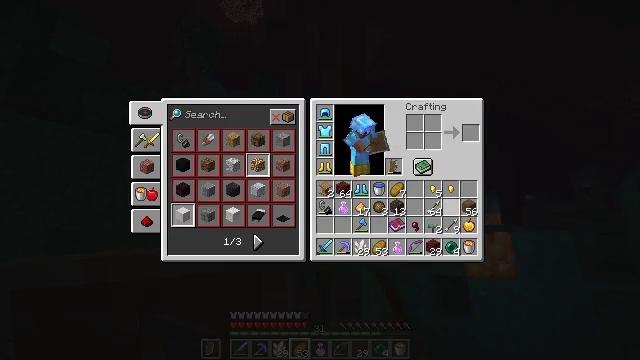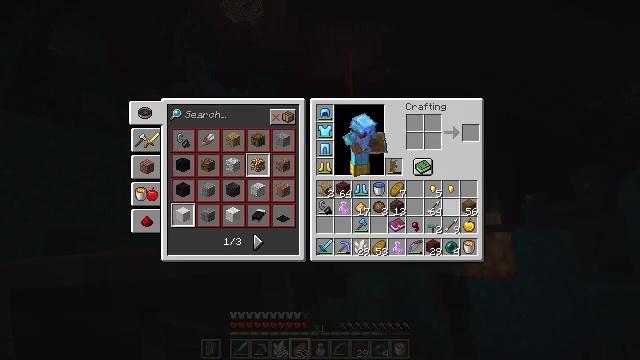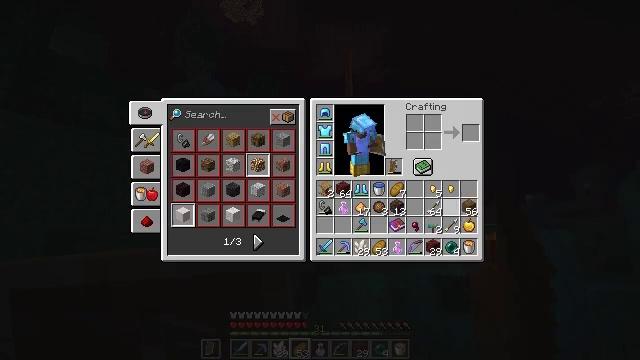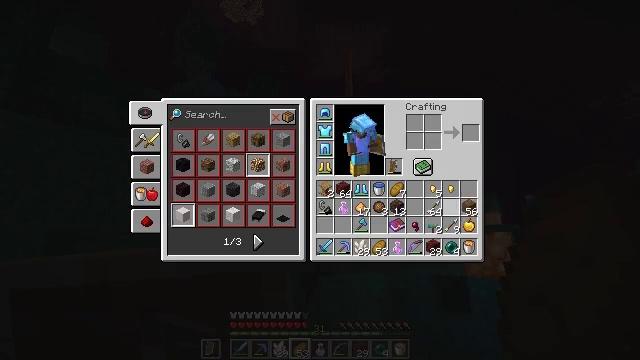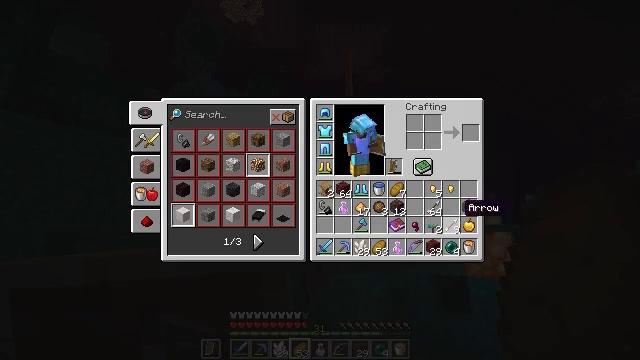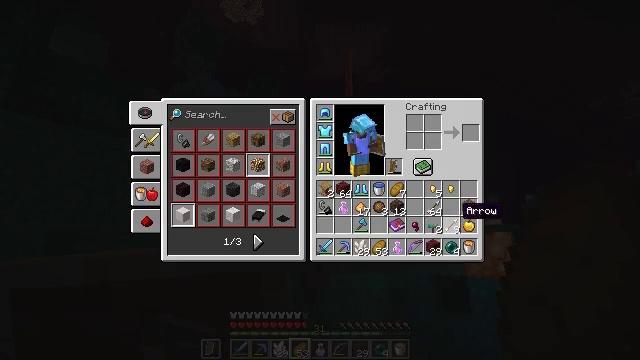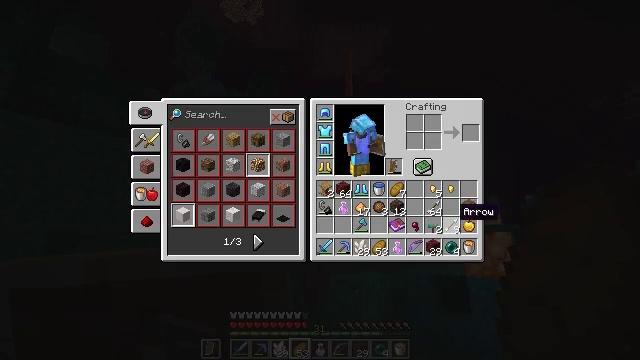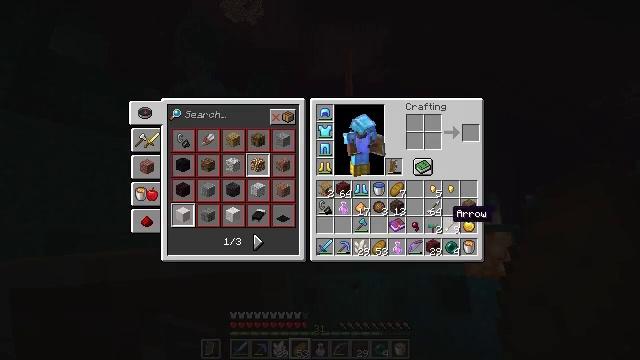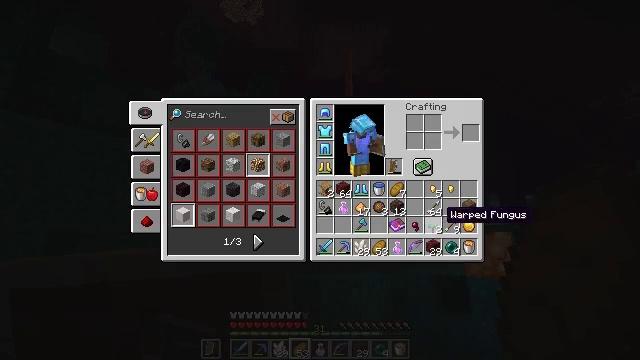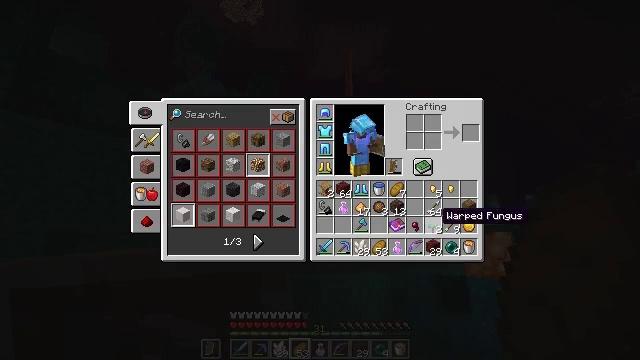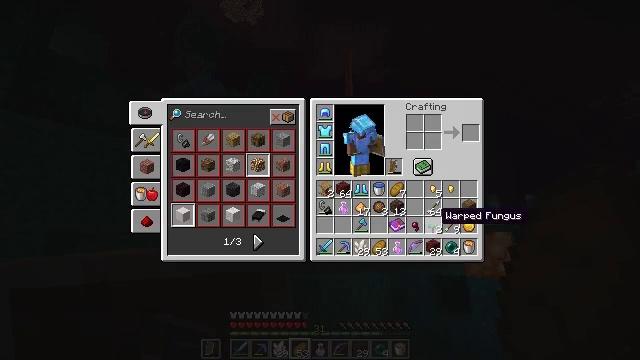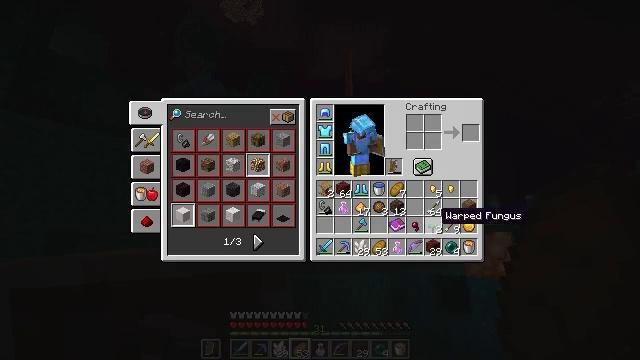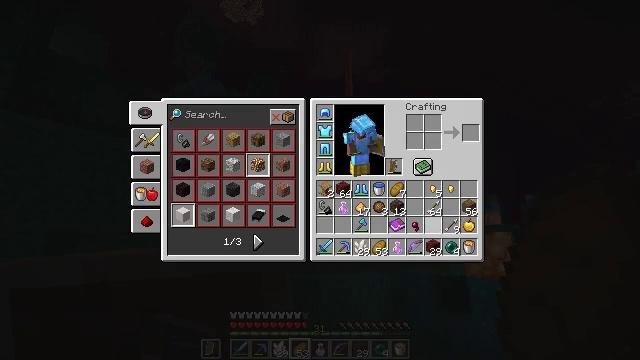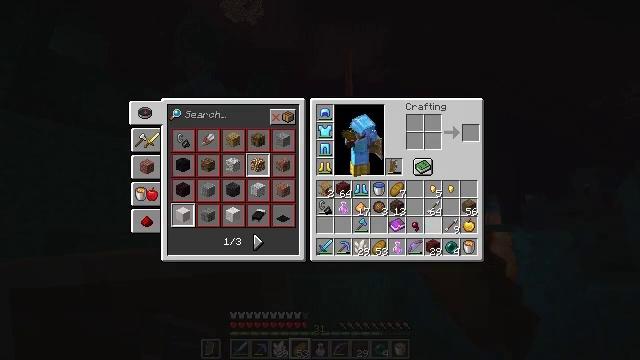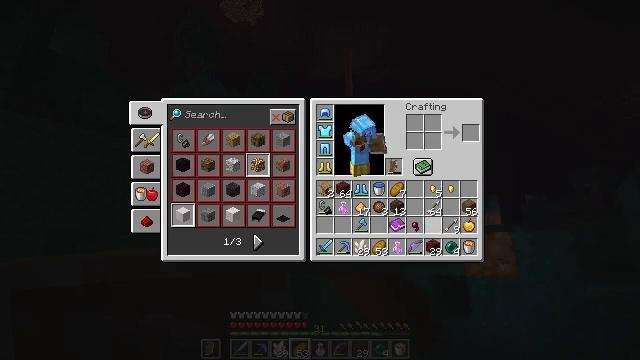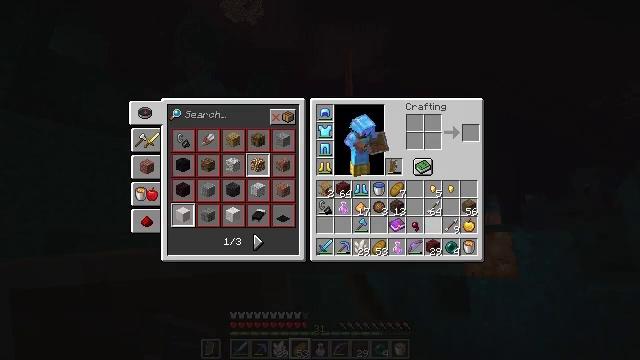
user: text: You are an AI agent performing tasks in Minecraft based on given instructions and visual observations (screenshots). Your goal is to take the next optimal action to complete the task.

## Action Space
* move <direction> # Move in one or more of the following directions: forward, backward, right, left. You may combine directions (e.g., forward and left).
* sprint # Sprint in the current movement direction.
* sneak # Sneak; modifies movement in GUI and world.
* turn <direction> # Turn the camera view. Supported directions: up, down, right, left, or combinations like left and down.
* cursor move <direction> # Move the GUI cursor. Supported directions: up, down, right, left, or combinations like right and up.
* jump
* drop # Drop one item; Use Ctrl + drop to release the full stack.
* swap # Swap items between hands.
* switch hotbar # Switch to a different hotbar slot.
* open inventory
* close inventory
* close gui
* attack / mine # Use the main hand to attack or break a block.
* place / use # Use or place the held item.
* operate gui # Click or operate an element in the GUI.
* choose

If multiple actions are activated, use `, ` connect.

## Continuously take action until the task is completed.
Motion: motion action
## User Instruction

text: Remove a warped fungus from the inventory.
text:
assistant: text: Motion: sprint, open gui
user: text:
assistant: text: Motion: sprint
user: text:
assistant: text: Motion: sprint
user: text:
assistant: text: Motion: sprint
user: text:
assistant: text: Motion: sprint
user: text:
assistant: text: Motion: sprint
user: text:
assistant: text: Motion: sprint, cursor move left
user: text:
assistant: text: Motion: sprint
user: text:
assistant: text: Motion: sprint
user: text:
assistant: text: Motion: sprint
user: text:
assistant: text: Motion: sprint
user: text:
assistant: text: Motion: sprint, drop
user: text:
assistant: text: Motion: sprint, drop
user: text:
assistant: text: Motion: sprint, drop
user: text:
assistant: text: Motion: sprint
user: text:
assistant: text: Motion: sprint
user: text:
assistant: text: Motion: sprint